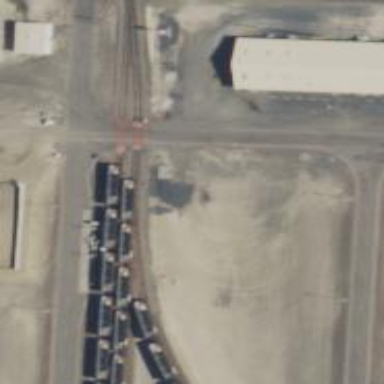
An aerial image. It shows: Railway siding for service.